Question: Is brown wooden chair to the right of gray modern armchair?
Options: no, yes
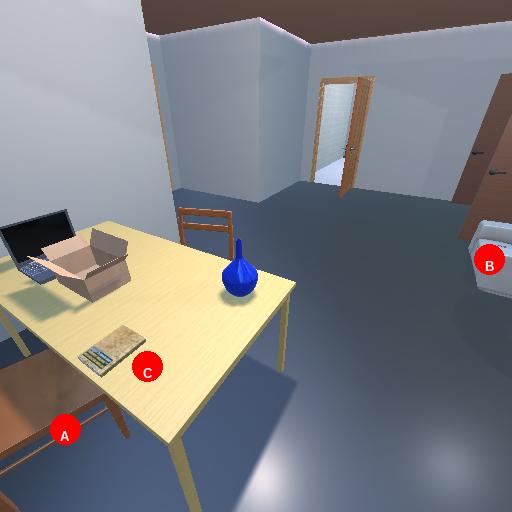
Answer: no